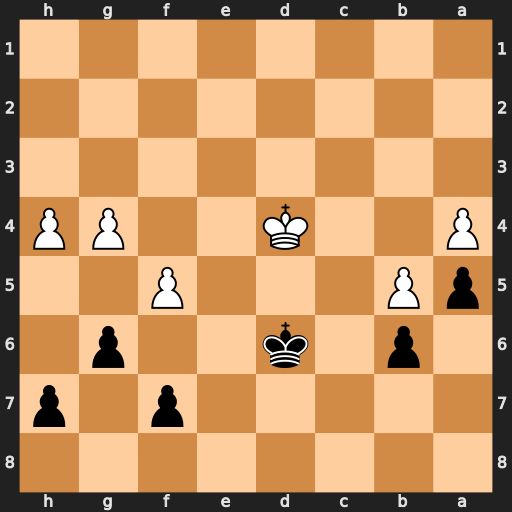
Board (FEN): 8/5p1p/1p1k2p1/pP3P2/P2K2PP/8/8/8
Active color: b
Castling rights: -
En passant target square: -
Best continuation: gxf5 gxf5 f6